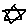
Label: star